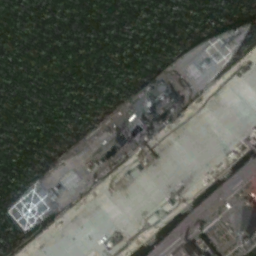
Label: destroyer